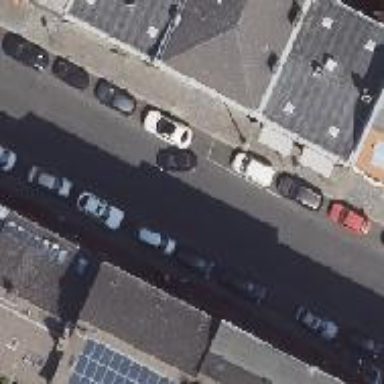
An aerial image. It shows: Parking lane with asphalt surface.